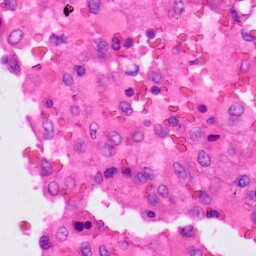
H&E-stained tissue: Lung